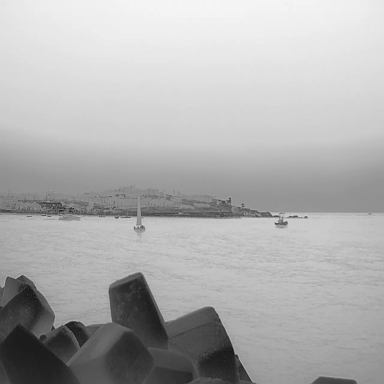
There is a canoe in the infrared image.